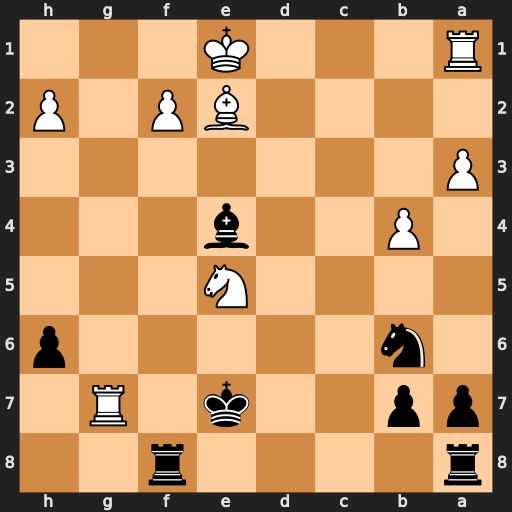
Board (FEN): r4r2/pp2k1R1/1n5p/4N3/1P2b3/P7/4BP1P/R3K3
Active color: b
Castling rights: Q
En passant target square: -
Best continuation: Kf6 Rg3 Kxe5